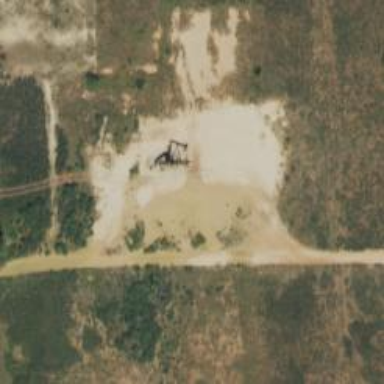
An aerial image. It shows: Petroleum well.